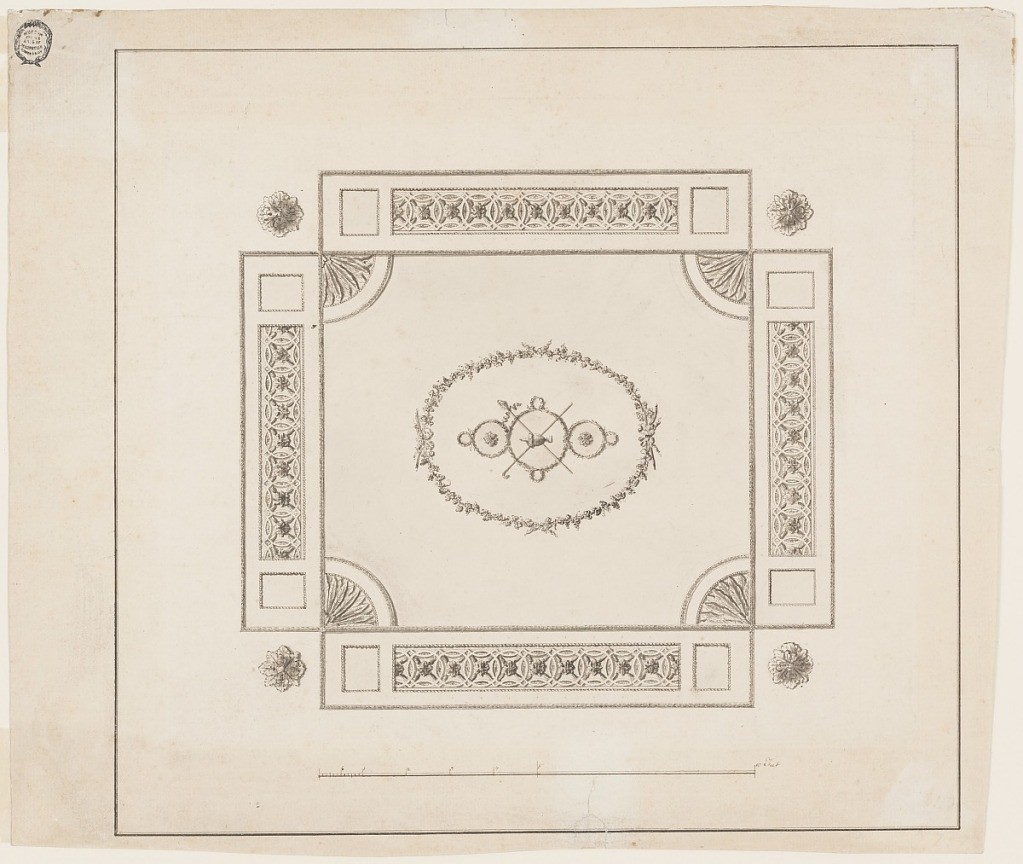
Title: Design for an Oblong Plaster Ceiling
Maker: George Richardson, British, ca. 1736 - 1813
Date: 1780–90
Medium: Brush and wash, black and gray chalk on paper
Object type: Drawing
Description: Horizontal format design for an oblong plaster ceiling. Rosettes in the four corners. In the center is an ovoidal wreath formed by twigs within which are slopes formed by a garland. In the center is an urn, crossed, a thyrsus and a shepherd's staff. The field is a rectangle, with parts of rosettes in the corners and tangent oblongs outside. They are decorated with two empty oblongs, laterally, and with a frieze of intertwined circles and segments with rosettes. Below the scale; "Feet." Two framing lines.